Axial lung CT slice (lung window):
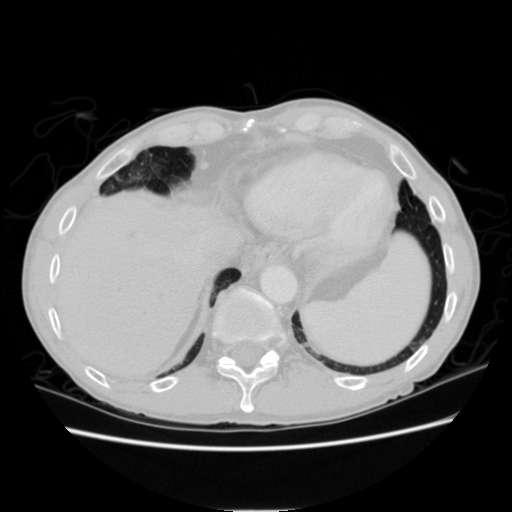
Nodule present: no